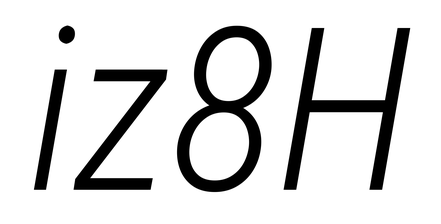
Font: Roboto-Italic_Condensed_Light_Italic